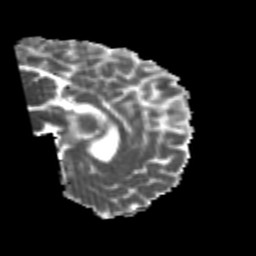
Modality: MD
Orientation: sagittal
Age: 24
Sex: male
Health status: healthy
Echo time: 0.074 s